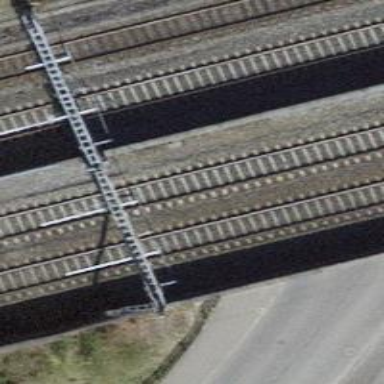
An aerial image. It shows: Single-track railway bridge with contact lines for electrification.